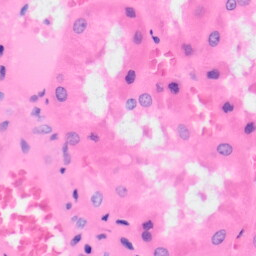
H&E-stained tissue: Kidney